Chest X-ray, PA view. Patient: 50 years old, sex M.
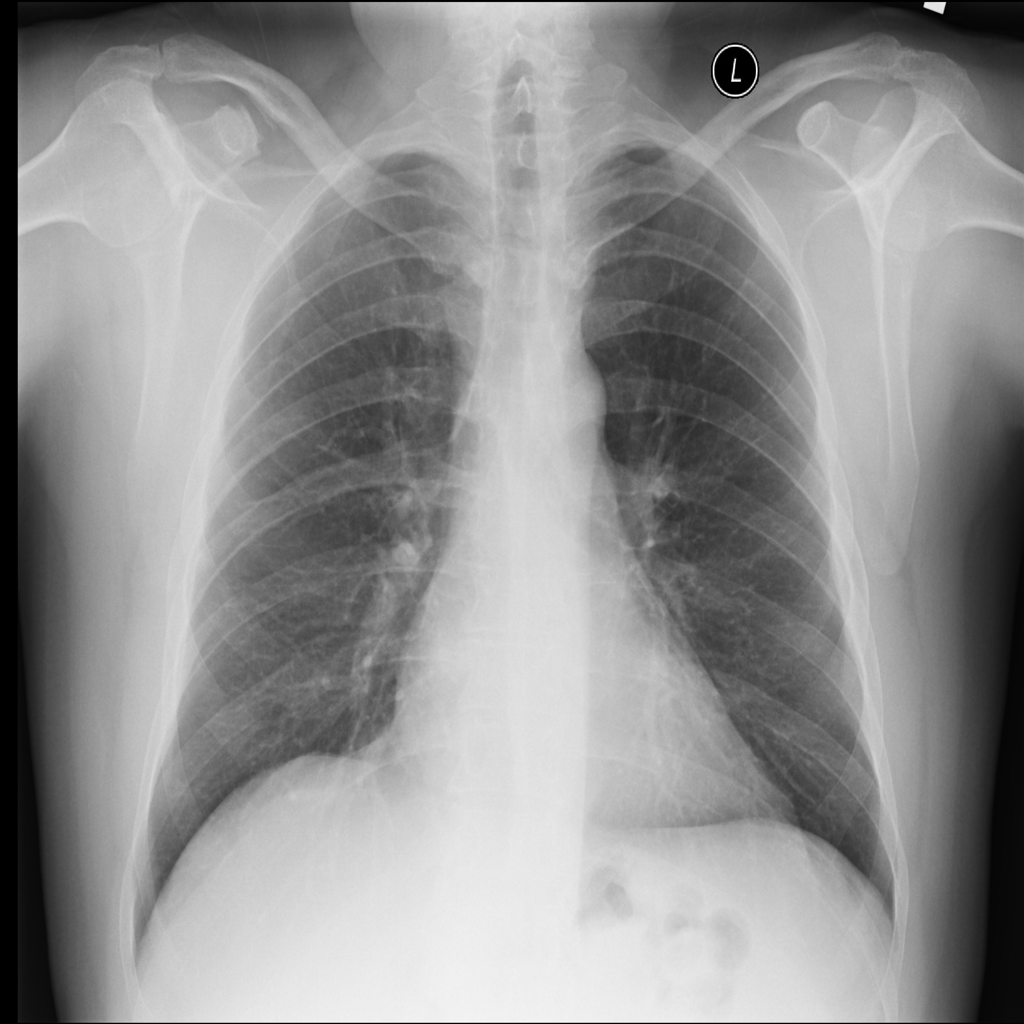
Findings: Infiltration